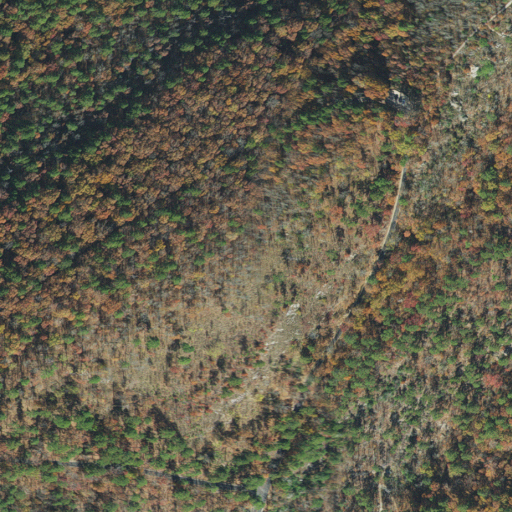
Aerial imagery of mountain in Arkansas named North Mountain containing deciduous forest, open development, evergreen forest, mixed forest, shrub, low intensity development, pasture, medium intensity development, and high intensity development